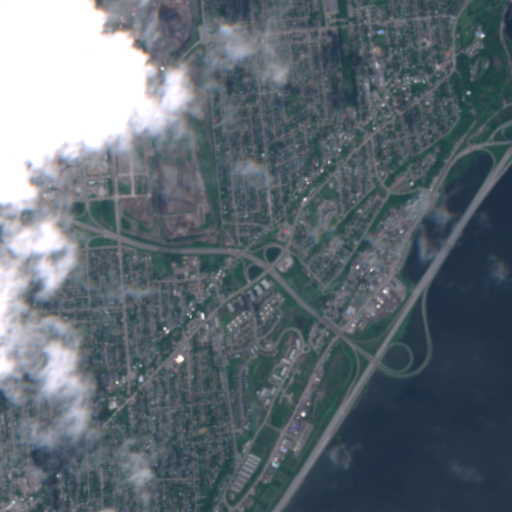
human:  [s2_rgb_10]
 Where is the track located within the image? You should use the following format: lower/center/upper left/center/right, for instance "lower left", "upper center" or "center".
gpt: The track is located in the center left of the image.
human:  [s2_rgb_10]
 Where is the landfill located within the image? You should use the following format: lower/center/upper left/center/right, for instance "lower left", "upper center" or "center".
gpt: There is no landfill in the image.